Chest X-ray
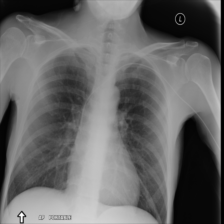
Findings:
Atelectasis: negative
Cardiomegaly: negative
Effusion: negative
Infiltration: negative
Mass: negative
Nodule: negative
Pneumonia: negative
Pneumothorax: negative
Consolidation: negative
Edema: negative
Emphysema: negative
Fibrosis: negative
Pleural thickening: negative
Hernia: negative